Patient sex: M
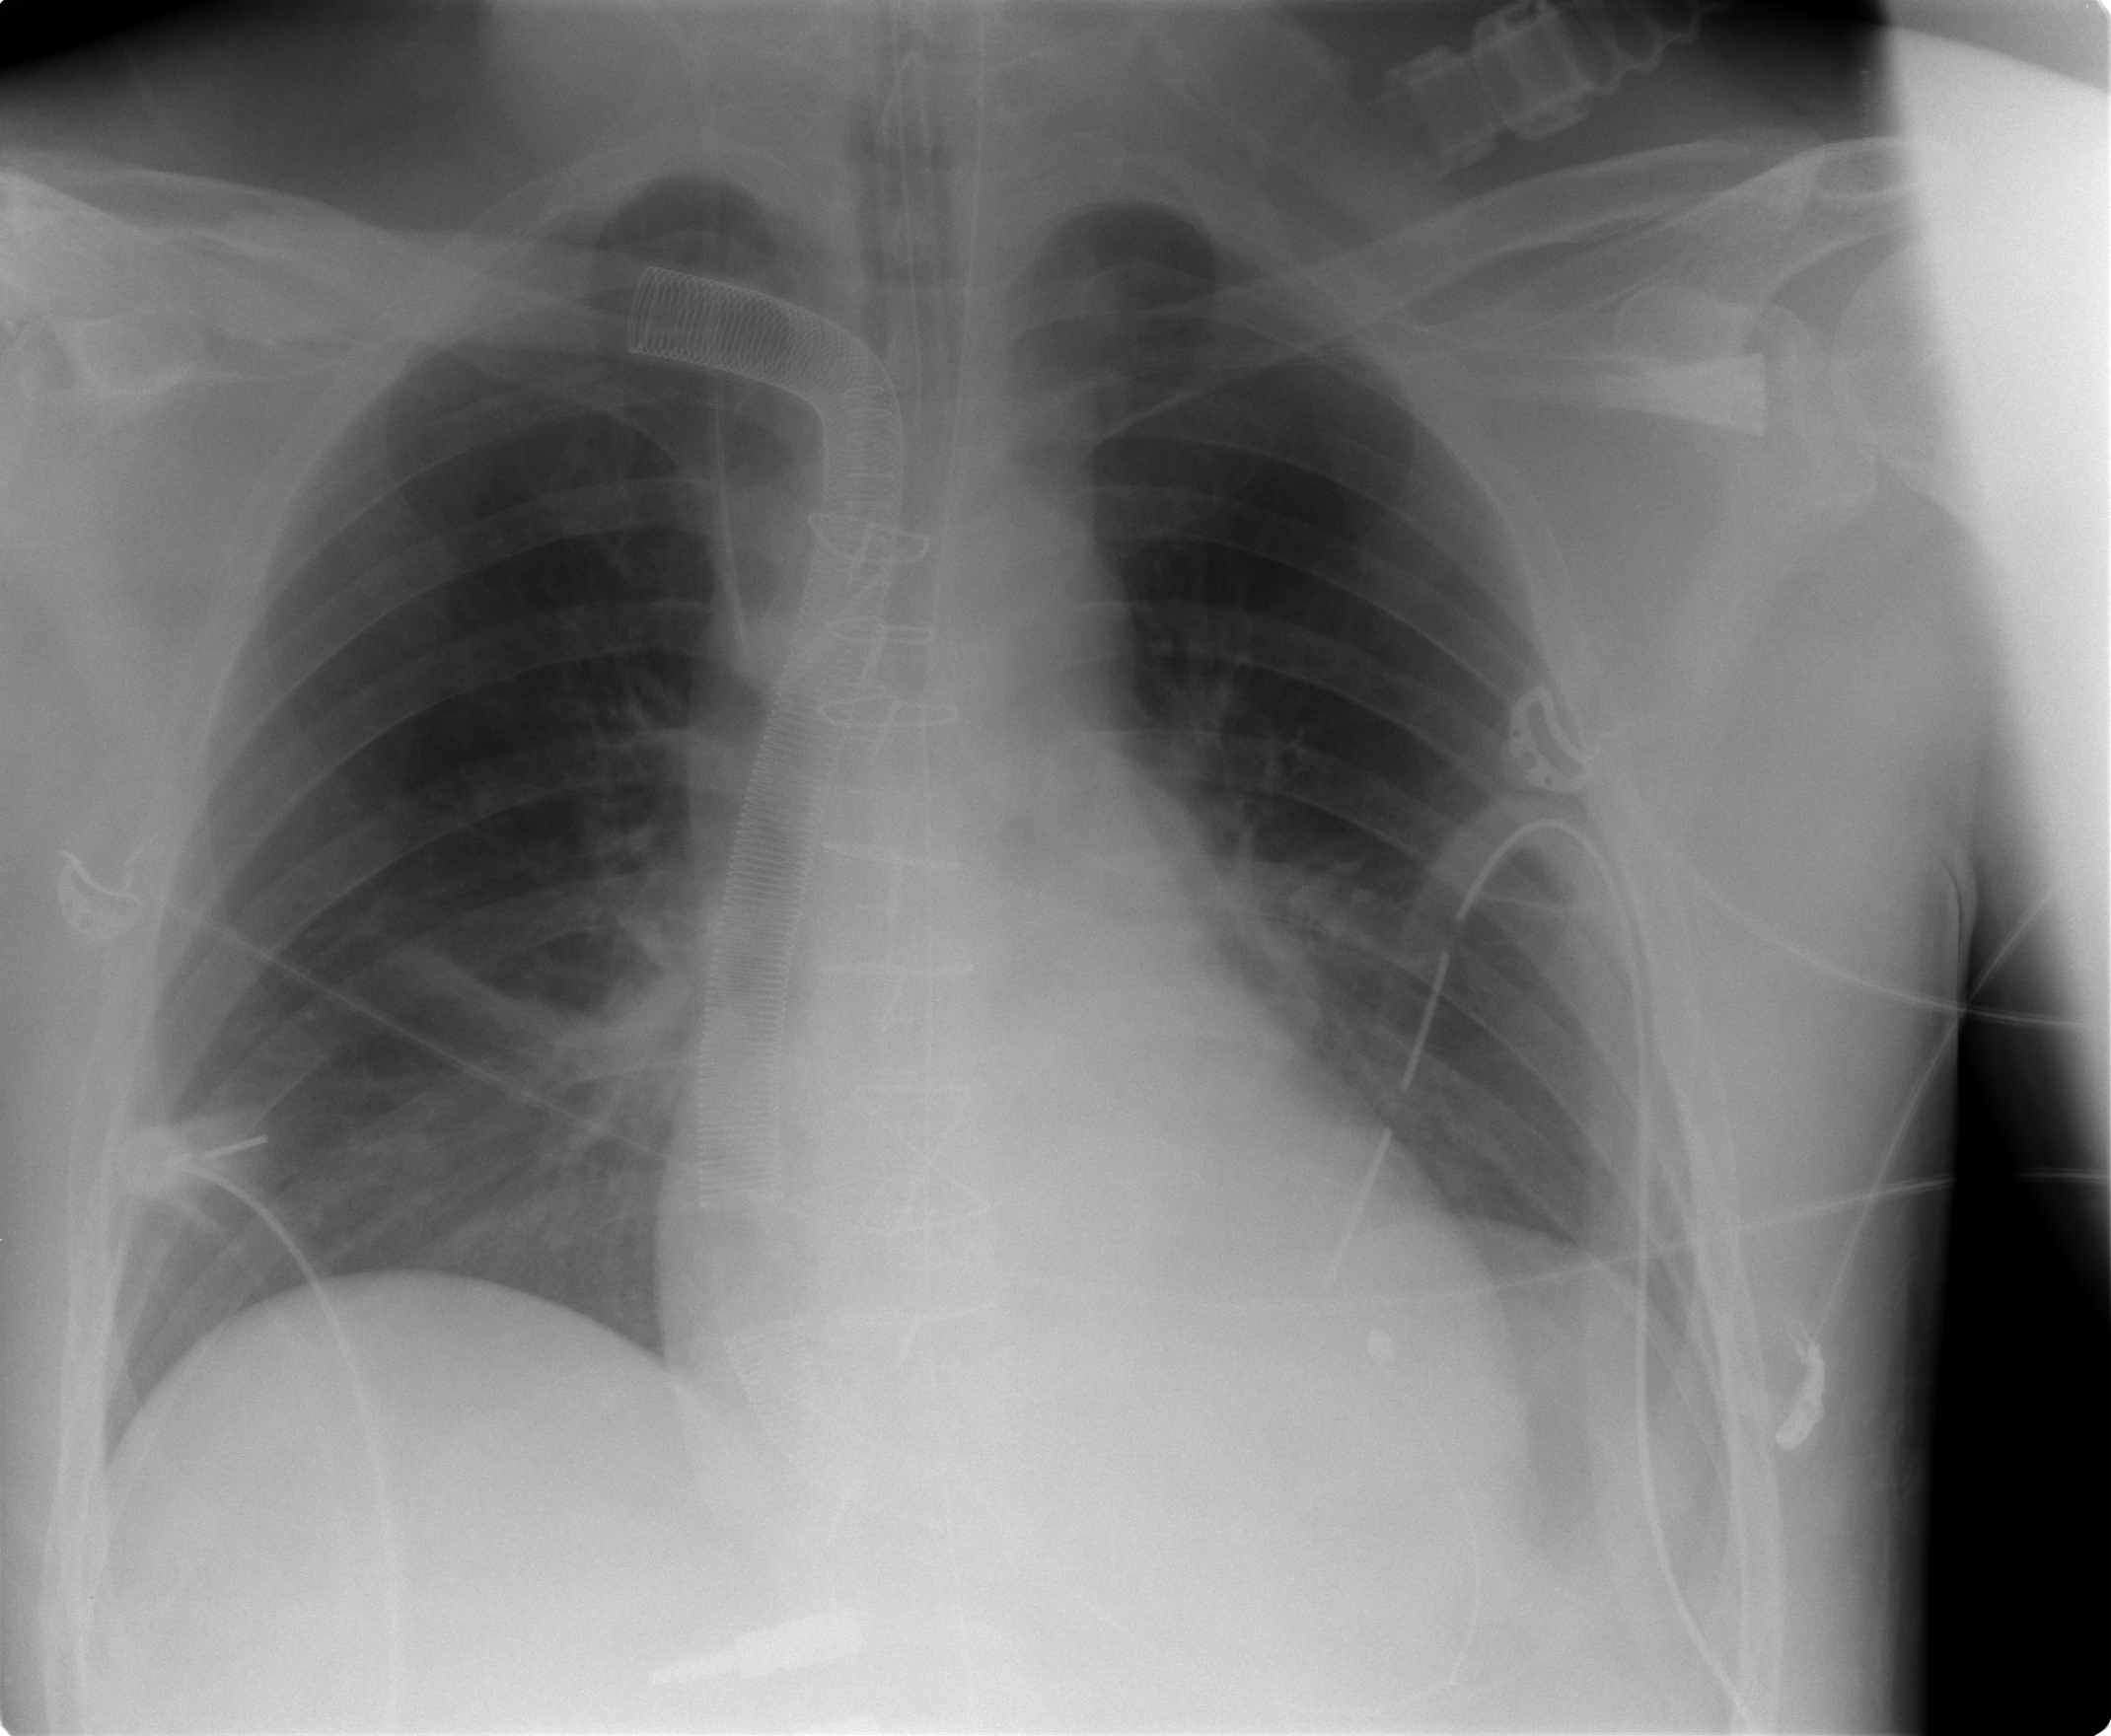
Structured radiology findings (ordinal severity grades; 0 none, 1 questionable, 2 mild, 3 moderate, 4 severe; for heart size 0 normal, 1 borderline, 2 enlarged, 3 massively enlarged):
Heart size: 0
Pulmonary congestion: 0
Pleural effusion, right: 0
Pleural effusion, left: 0
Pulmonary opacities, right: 0
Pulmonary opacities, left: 0
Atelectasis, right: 2
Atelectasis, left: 2